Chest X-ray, PA view. Patient: 50 years old, sex M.
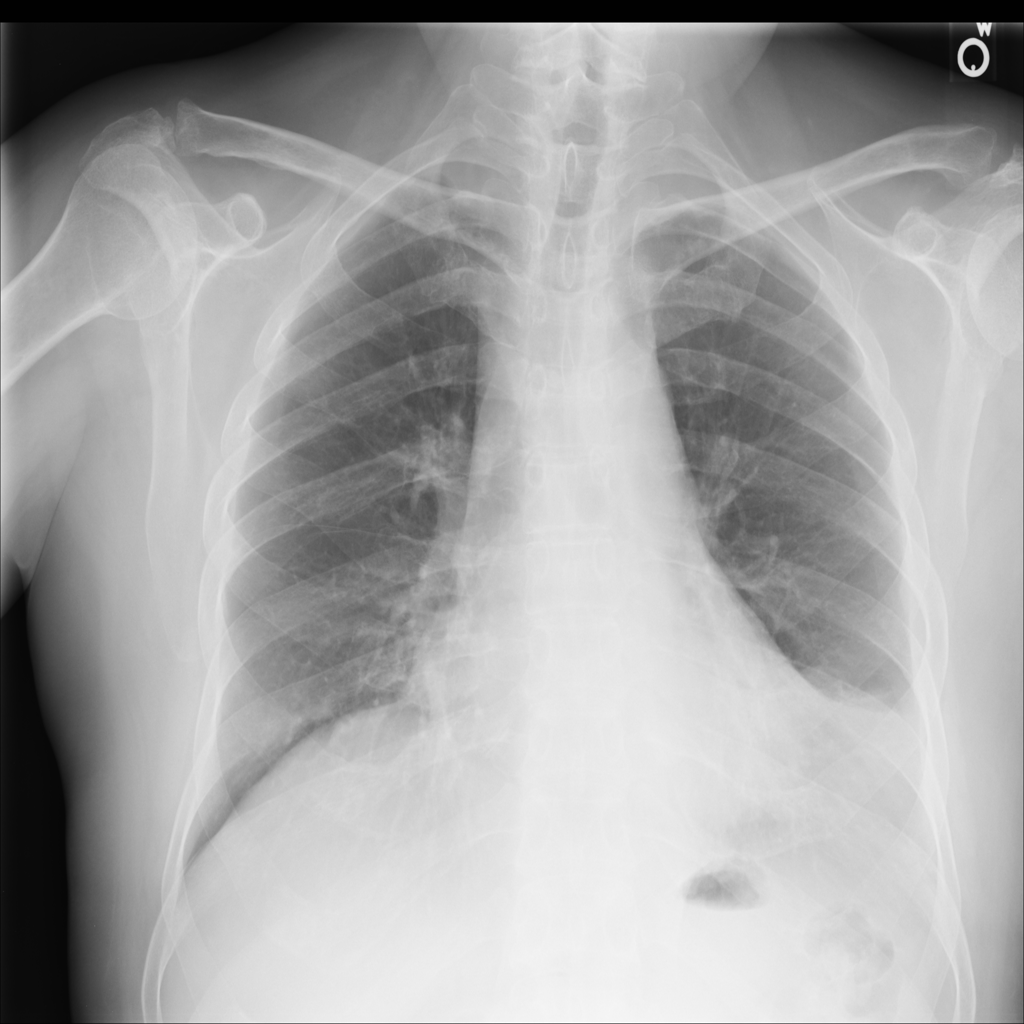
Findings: Atelectasis